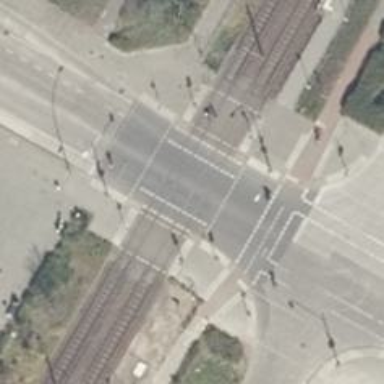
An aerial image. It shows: Tram crossing with traffic signals.